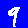
Digit: 9